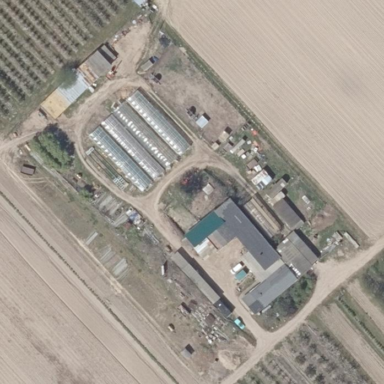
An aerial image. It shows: Farmyard area.